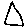
Label: triangle